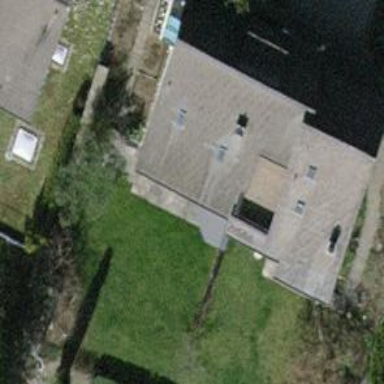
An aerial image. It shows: Terrace building.